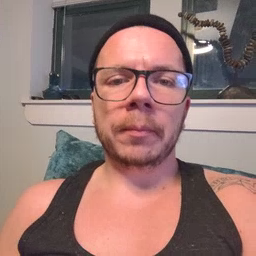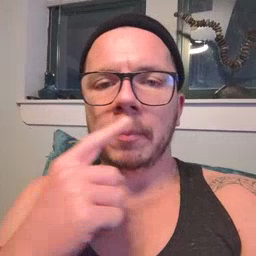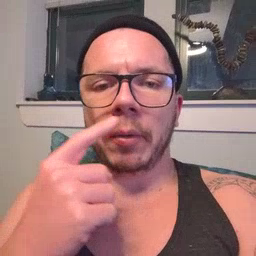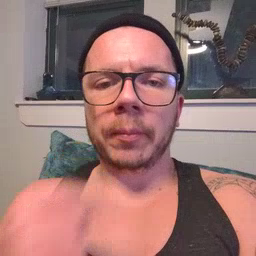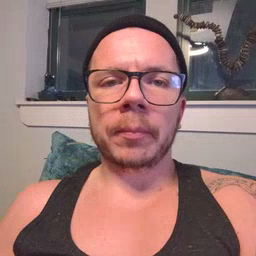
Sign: mouth